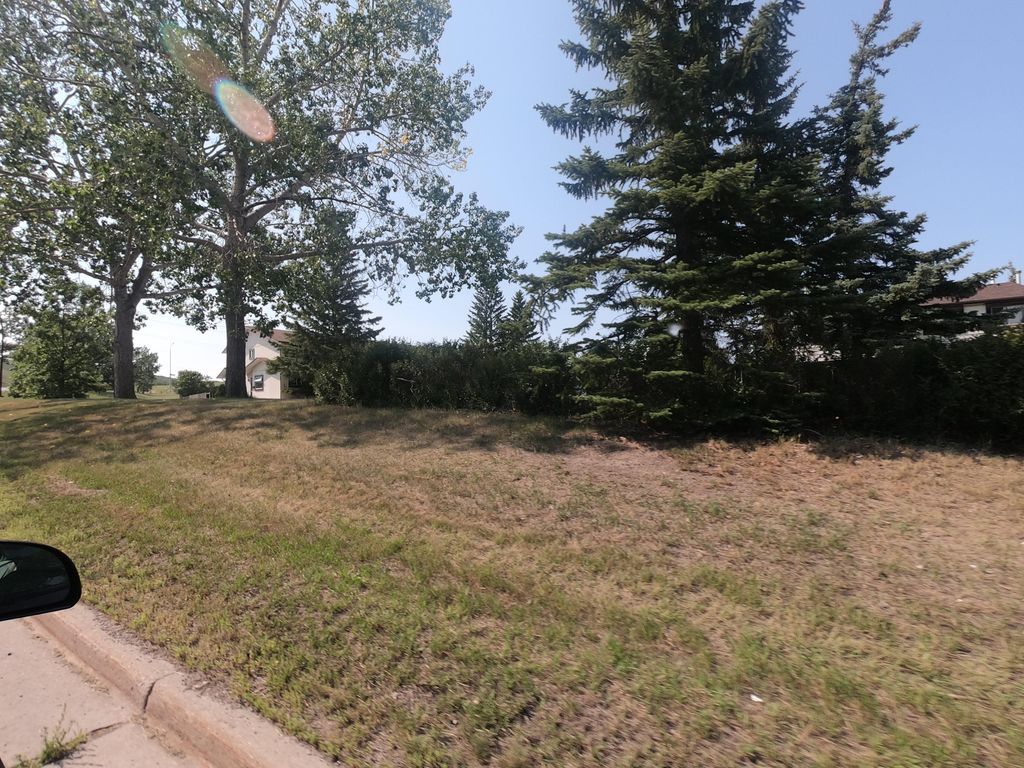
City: calgary